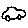
Label: car